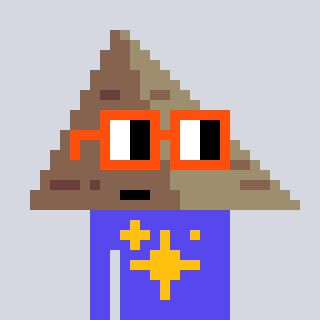
a pixel art character with square orange glasses, a pyramid-shaped head and a computerblue-colored body on a cool background